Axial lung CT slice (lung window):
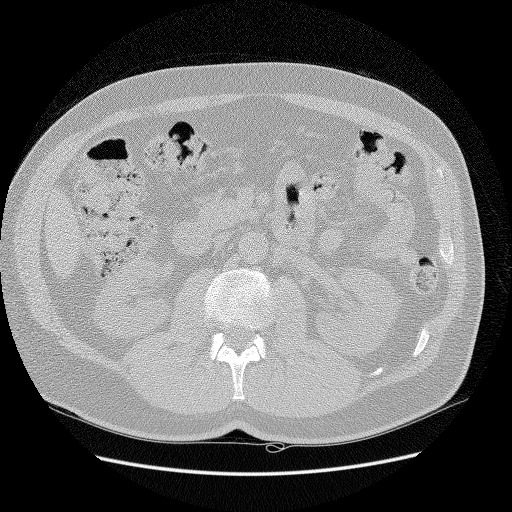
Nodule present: no